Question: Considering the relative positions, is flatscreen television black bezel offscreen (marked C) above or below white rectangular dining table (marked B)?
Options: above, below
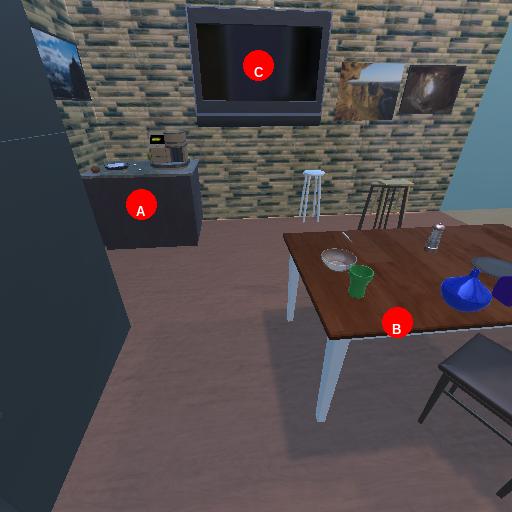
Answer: above